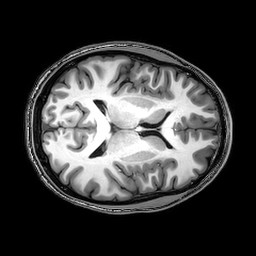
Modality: T1w
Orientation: axial
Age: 22
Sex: male
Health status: healthy
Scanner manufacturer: philips
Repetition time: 0.008146 s
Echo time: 0.00373 s